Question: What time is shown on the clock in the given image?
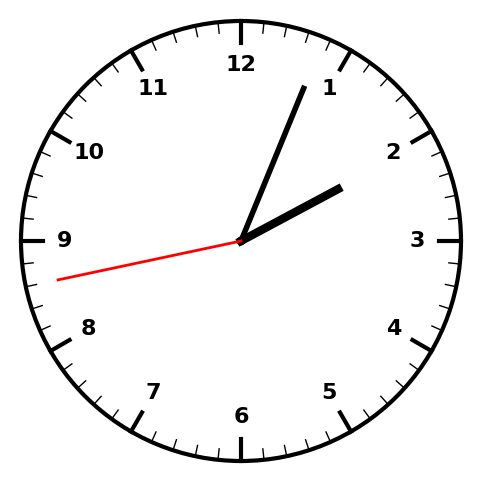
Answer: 02:03:43